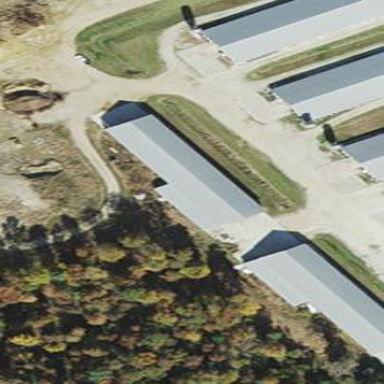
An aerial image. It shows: Farm auxiliary building.